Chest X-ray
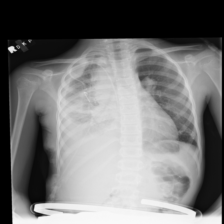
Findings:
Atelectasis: negative
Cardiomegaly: negative
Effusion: negative
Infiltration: positive
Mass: positive
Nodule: positive
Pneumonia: negative
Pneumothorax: positive
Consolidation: negative
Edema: negative
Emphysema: negative
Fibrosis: negative
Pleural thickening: negative
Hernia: negative